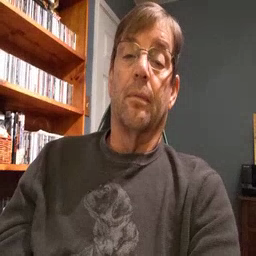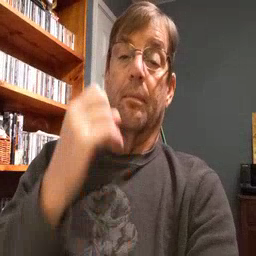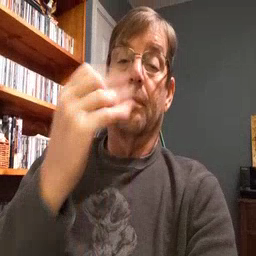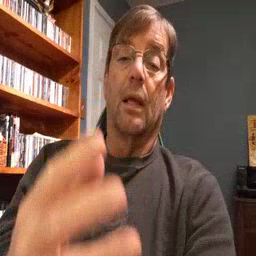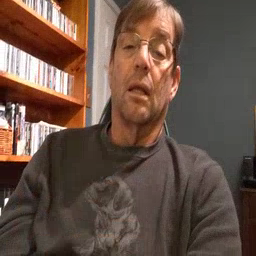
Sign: many